Field crop: tomato
Growth stage: 2
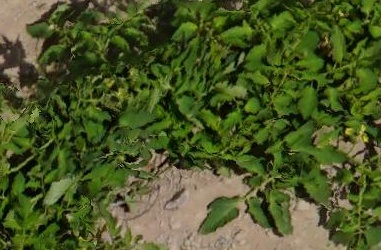
Species: tomato